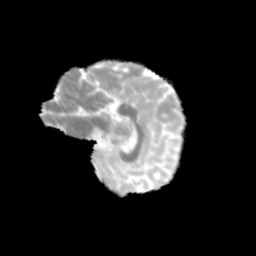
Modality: MD
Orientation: sagittal
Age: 11
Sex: female
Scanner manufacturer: siemens
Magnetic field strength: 3 T
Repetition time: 3.8 s
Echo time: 0.07 s